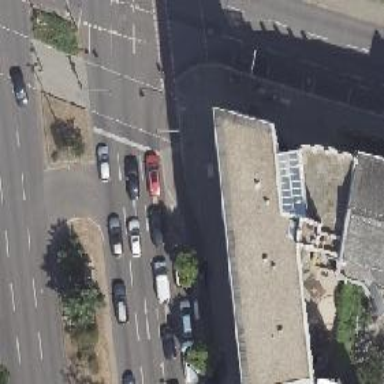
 and parking is available on the right street side with sett surface."